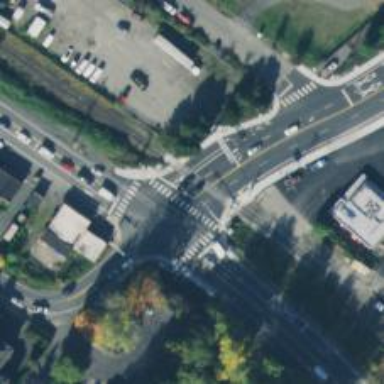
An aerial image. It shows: Pedestrian crossing with traffic lights and slanted stripes for added safety.